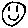
Label: smiley face